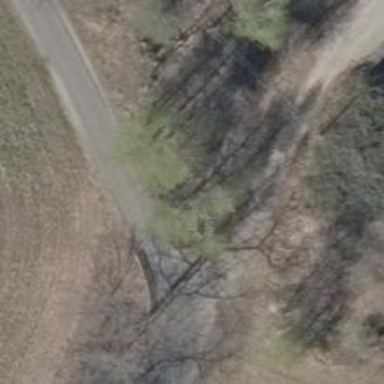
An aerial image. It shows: Culvert tunnel.